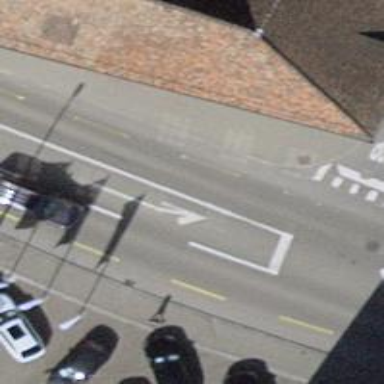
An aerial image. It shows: Tertiary road with asphalt surface and cycle lane.